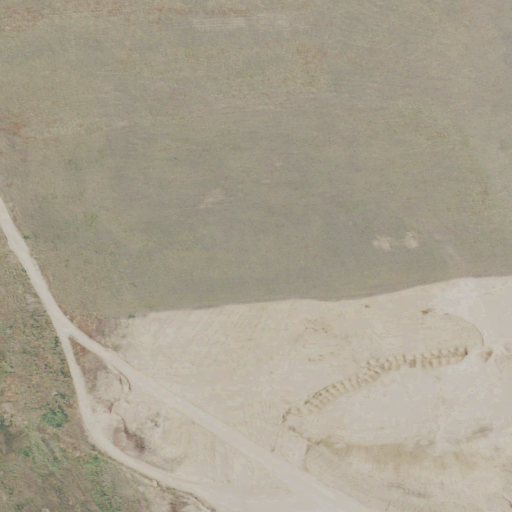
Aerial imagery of valley in Montana named Hensley Gulch containing grassland, shrub, and barren land